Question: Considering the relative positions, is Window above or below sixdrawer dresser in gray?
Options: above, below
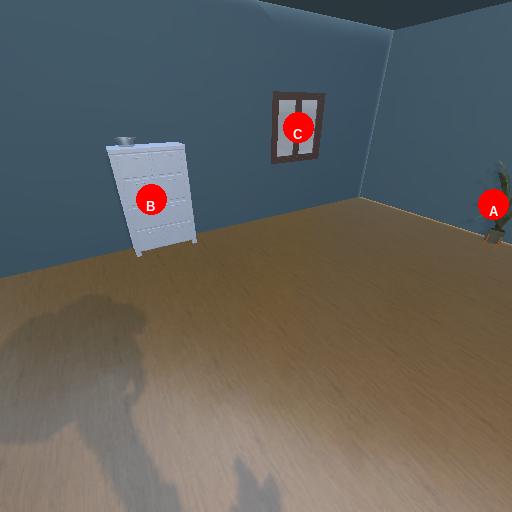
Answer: above